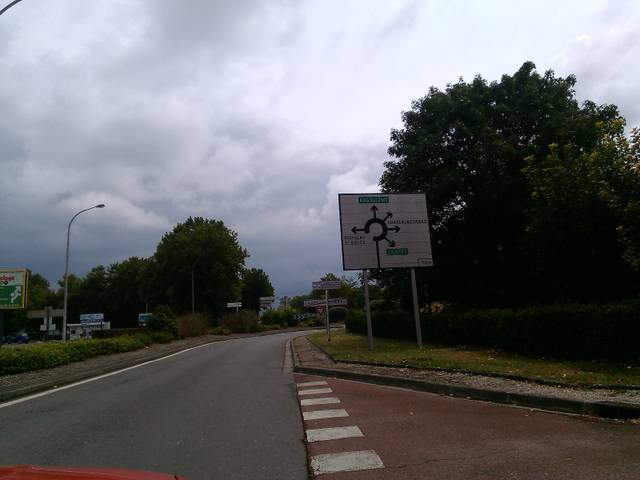
Region: France
Coordinates: 45.682, -0.2937